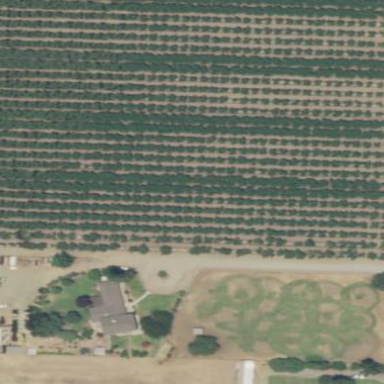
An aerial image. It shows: Orchard.